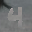
Label: 4